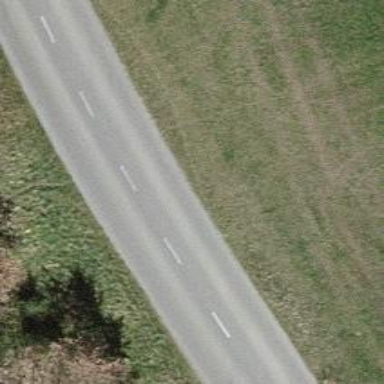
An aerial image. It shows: Asphalt road classified as tertiary.